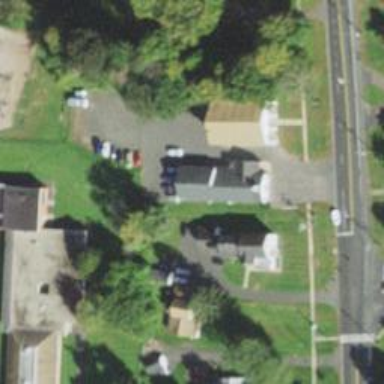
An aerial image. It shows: Ambulance station for emergencies.